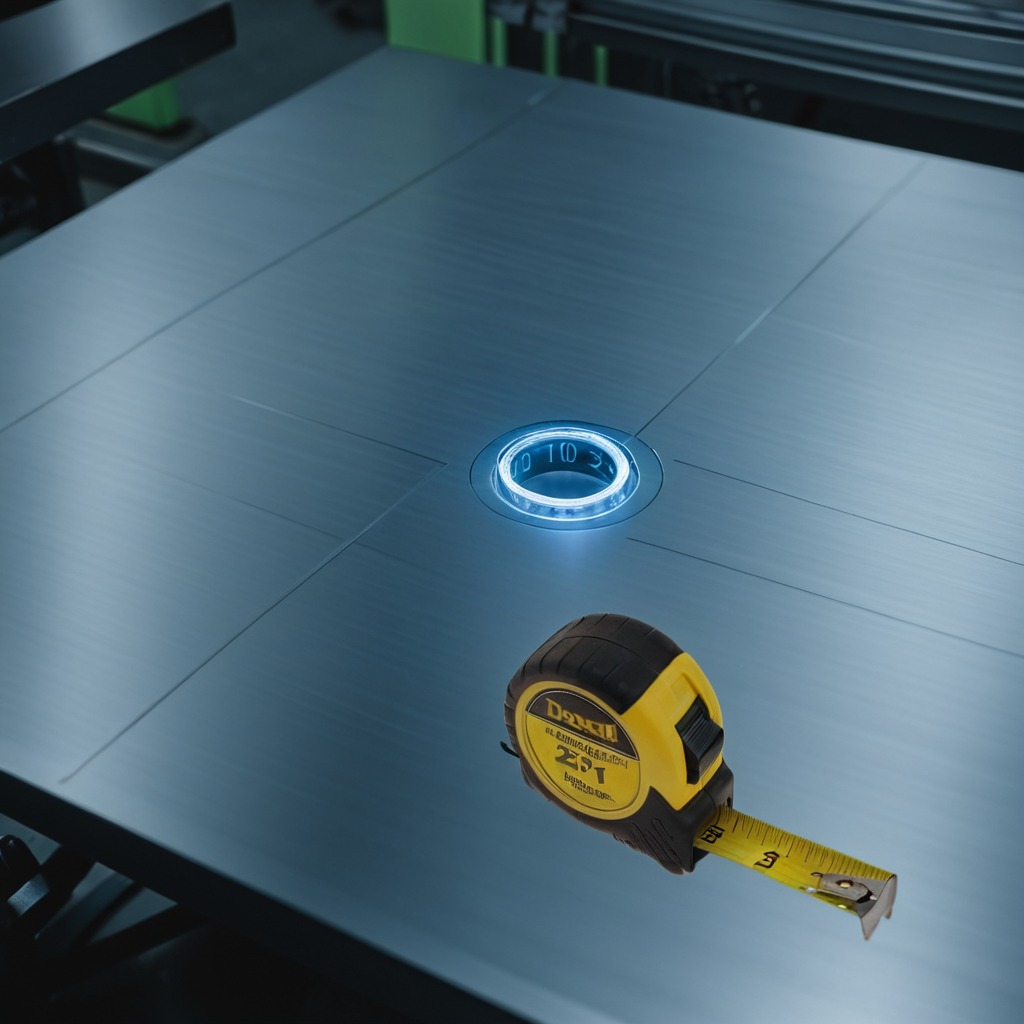
A measuring tape lies on a metal table in a machine shop under fluorescent lights.